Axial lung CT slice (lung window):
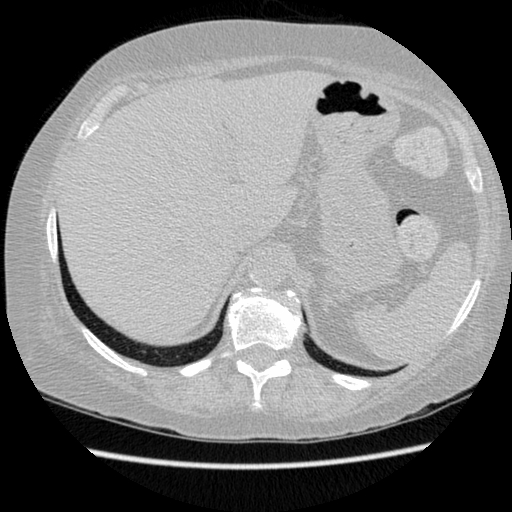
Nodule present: no